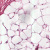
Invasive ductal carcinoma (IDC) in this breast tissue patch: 0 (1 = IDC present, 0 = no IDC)